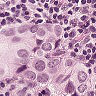
Metastatic tissue present: yes